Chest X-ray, PA view. Patient: 46 years old, sex F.
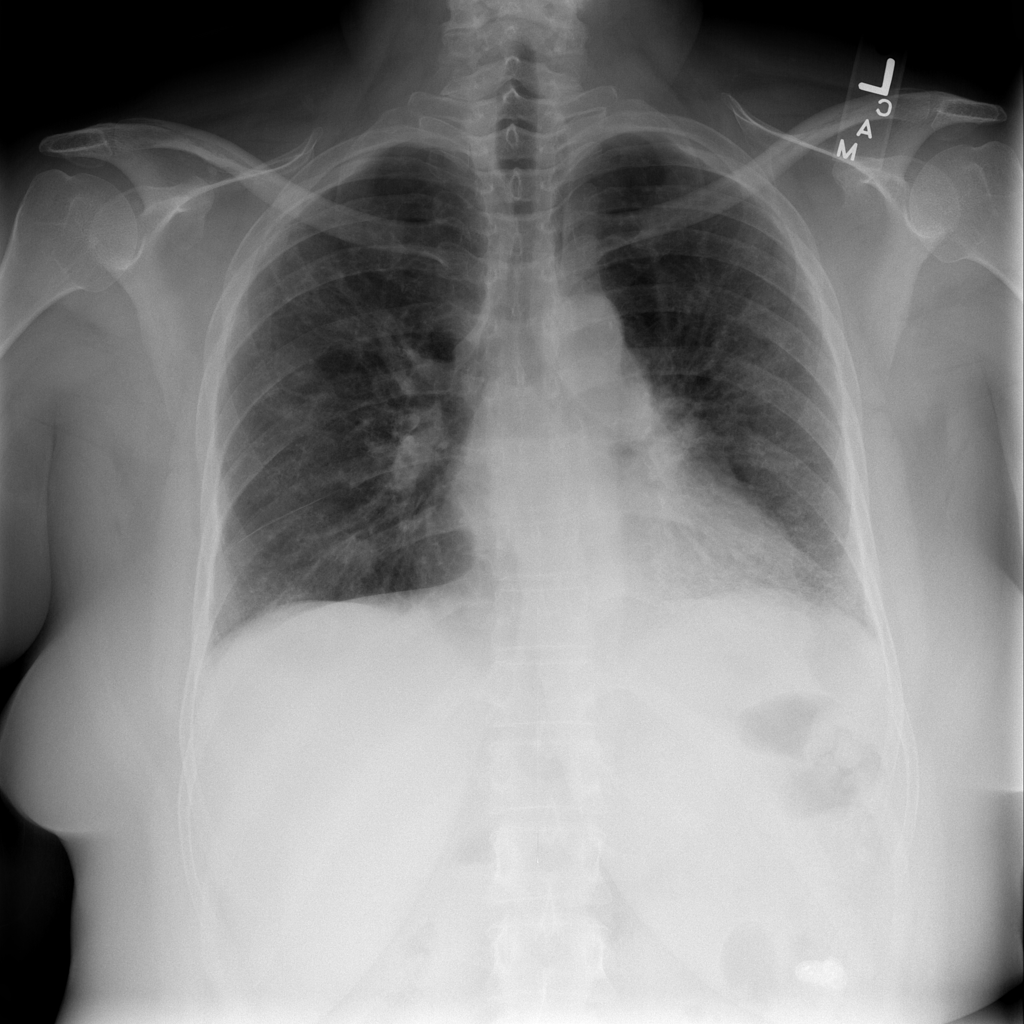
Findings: Fibrosis, Infiltration